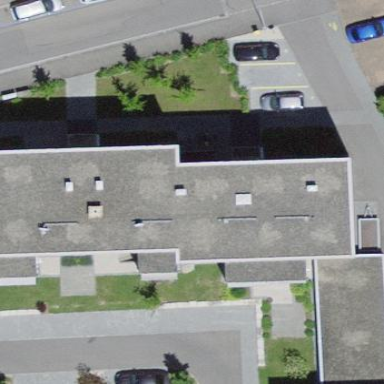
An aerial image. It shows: Building with apartments and flat roof.